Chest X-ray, AP view. Patient: 40 years old, sex M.
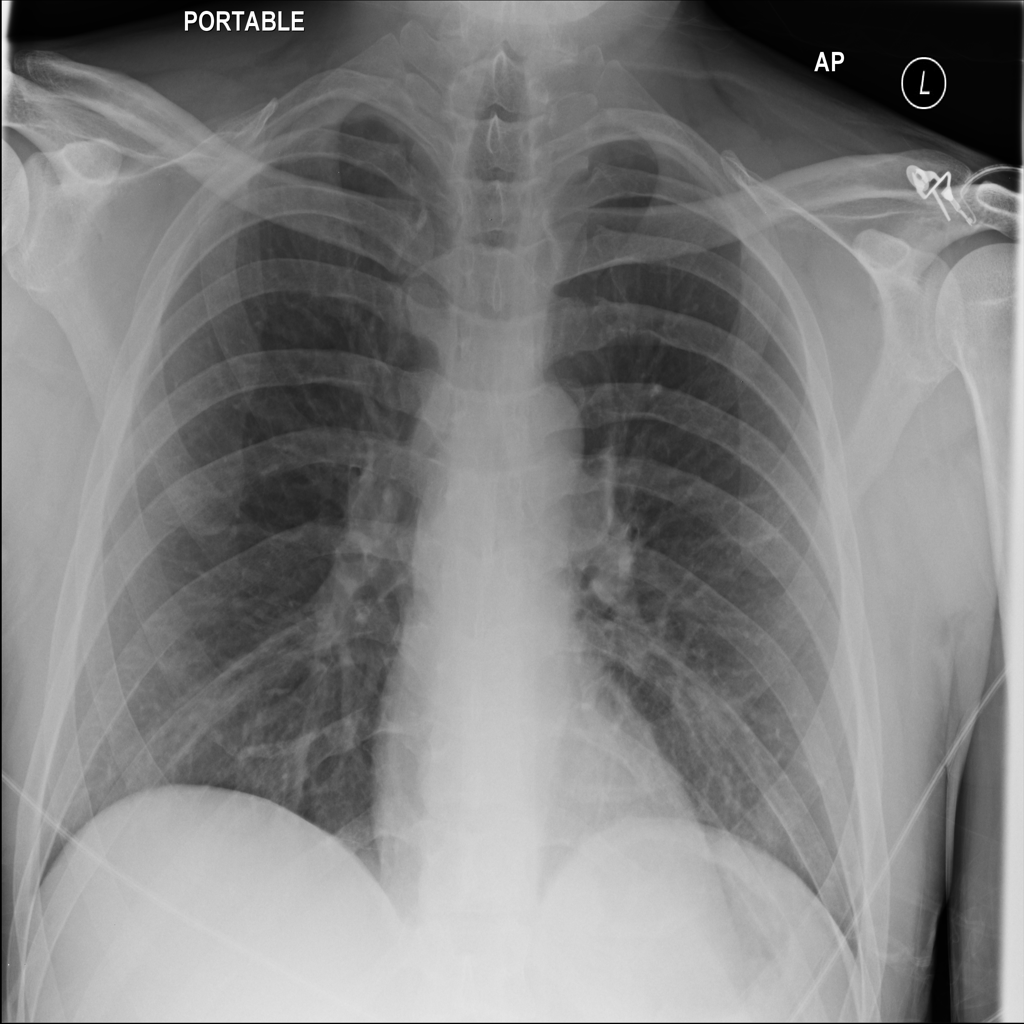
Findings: Infiltration